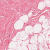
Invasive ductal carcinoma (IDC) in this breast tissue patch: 0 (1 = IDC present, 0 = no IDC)